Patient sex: M
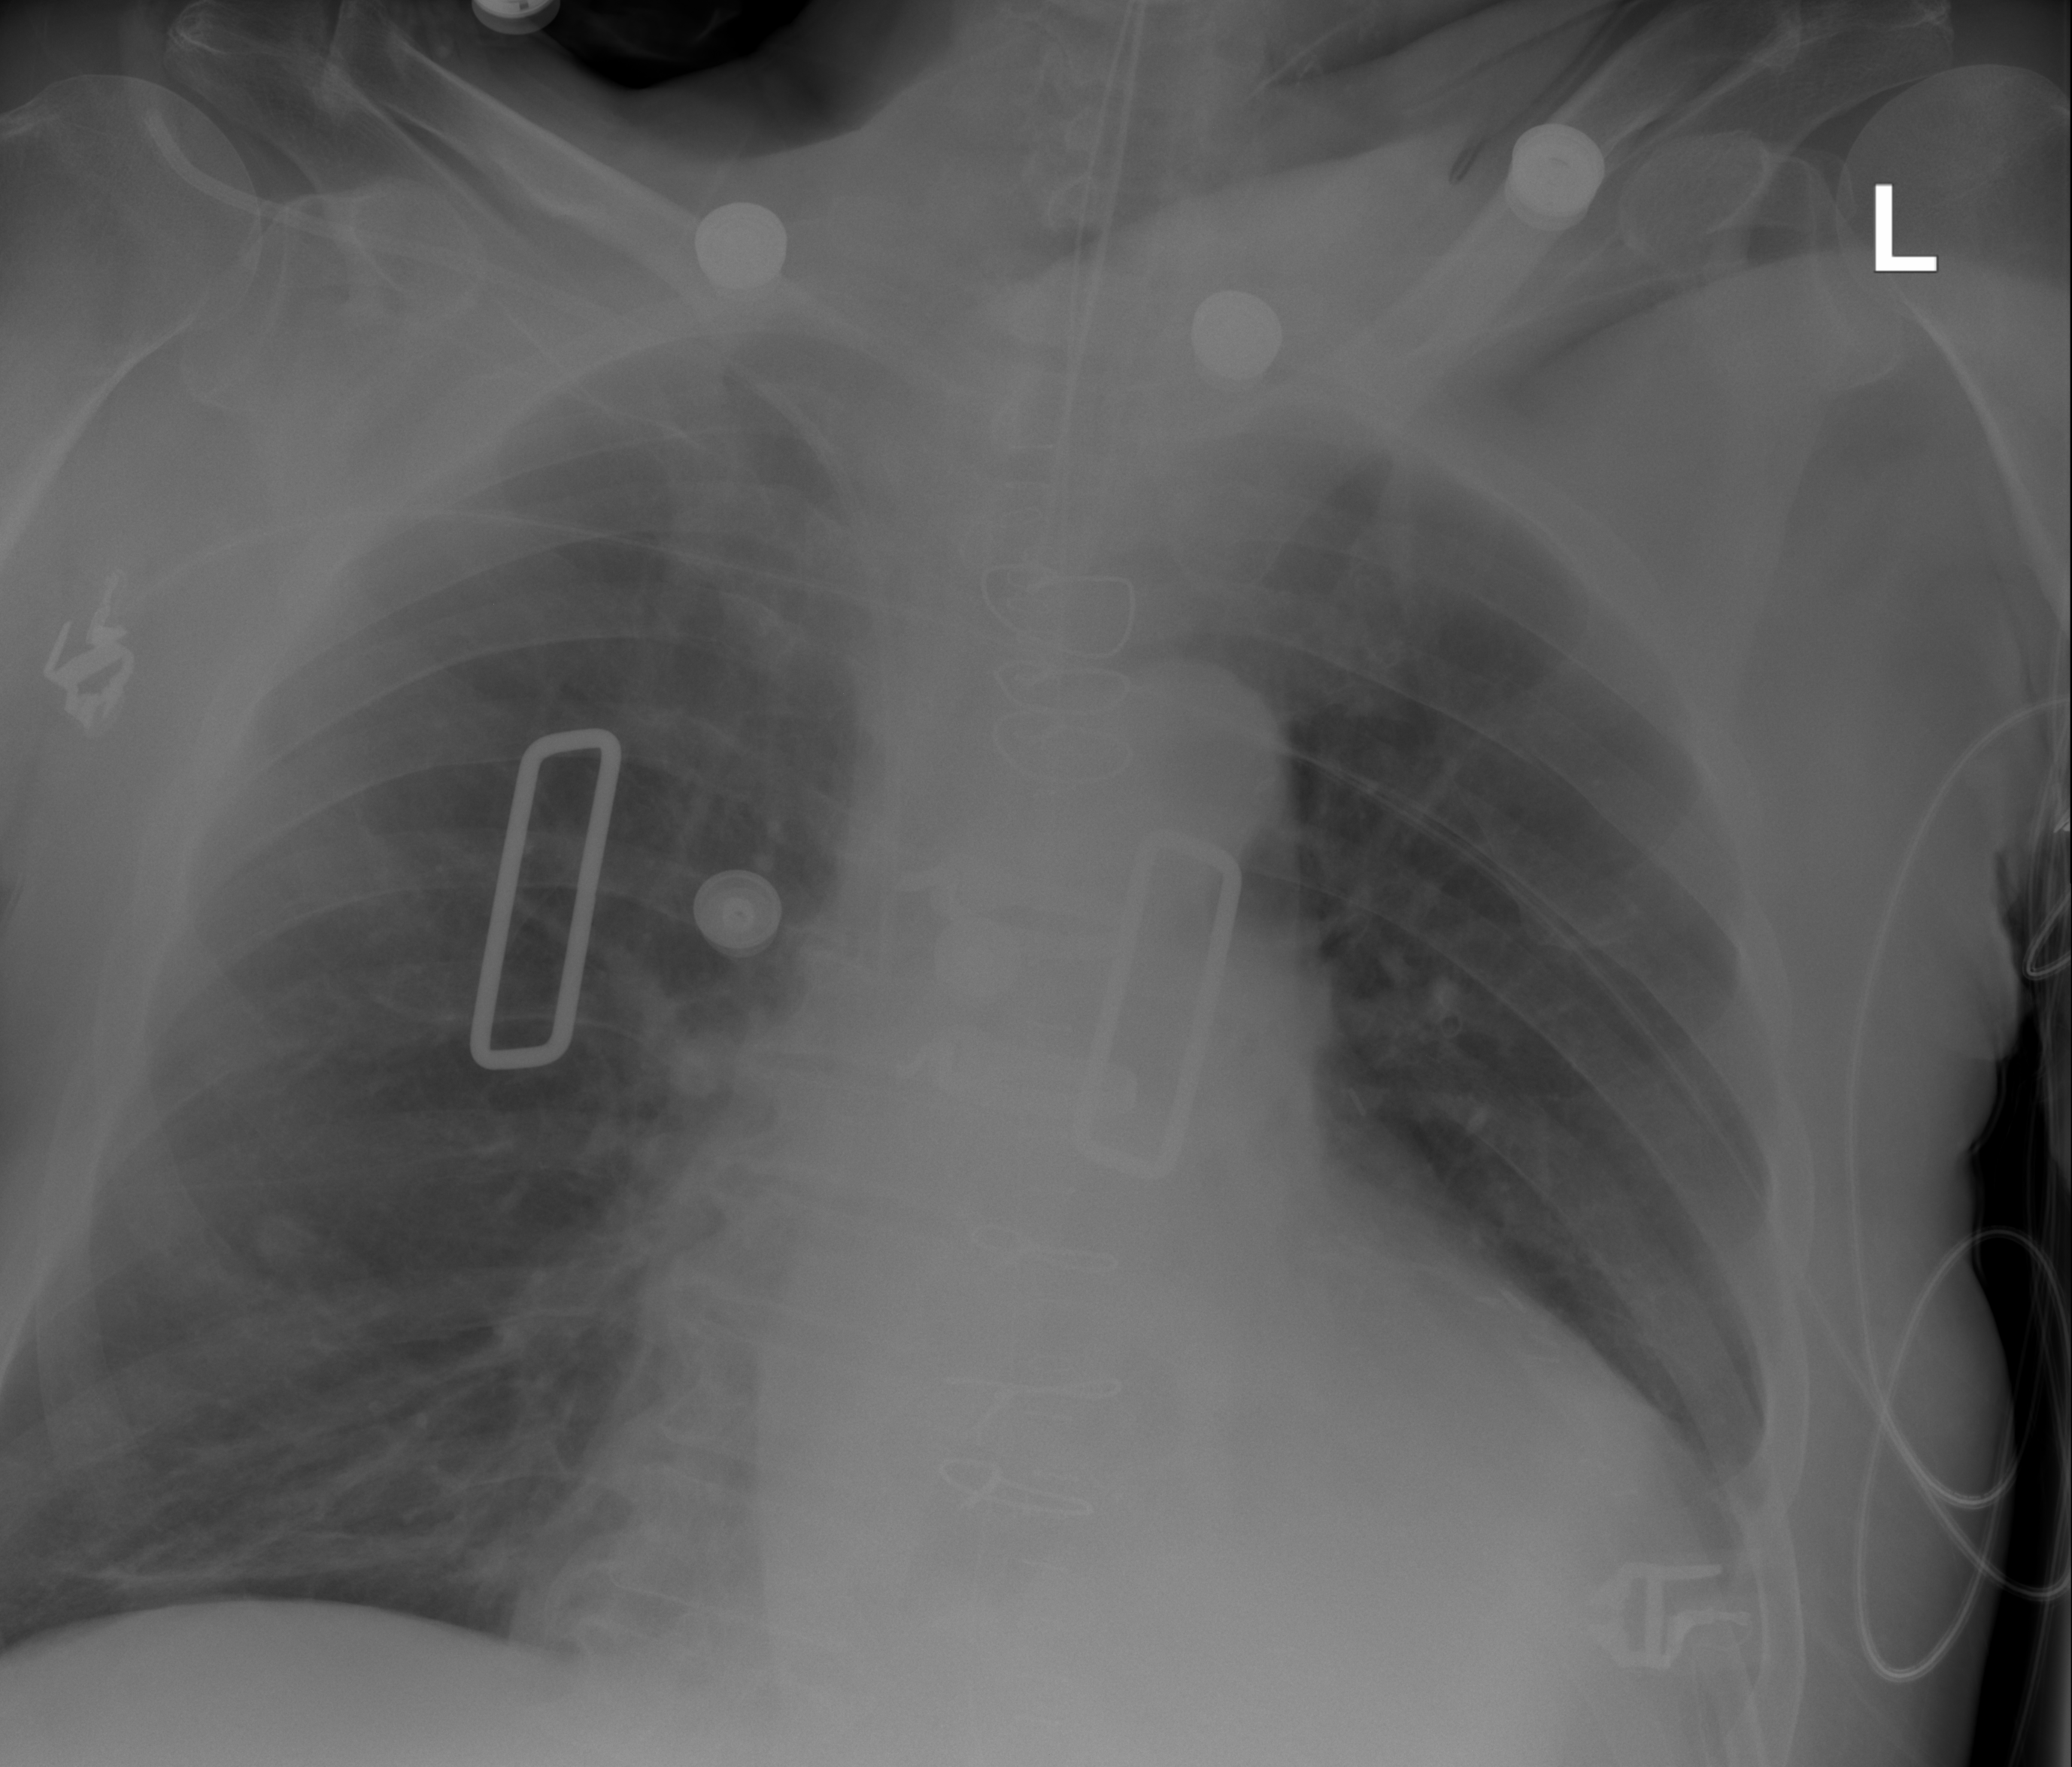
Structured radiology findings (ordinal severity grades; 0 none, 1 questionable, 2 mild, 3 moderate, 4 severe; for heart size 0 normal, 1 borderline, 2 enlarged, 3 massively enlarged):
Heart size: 2
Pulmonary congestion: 0
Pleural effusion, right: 0
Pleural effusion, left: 0
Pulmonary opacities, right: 0
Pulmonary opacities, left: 0
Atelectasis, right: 1
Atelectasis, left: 0